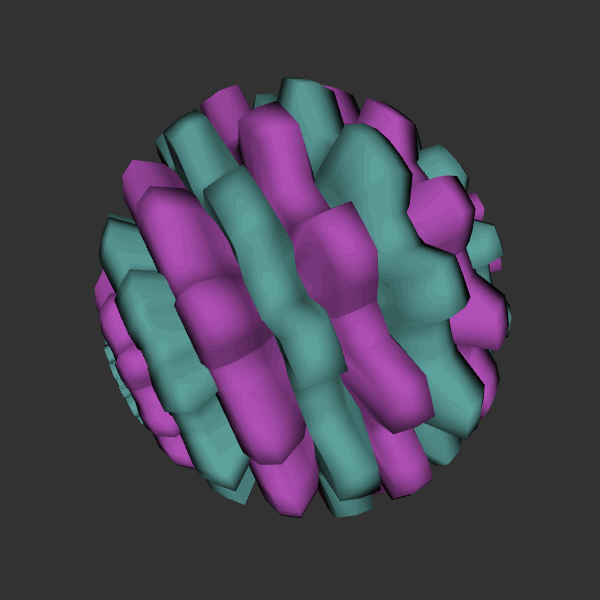
Background: dark